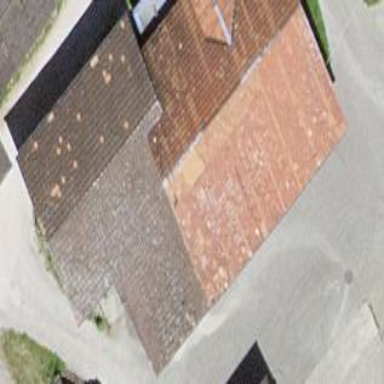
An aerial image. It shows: Barn.